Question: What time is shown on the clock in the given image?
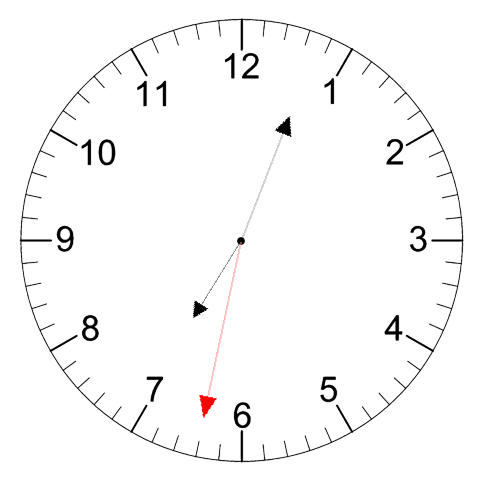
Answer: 07:03:32